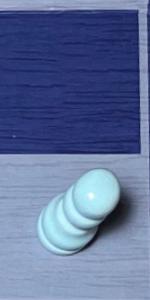
Label: Pawn_White